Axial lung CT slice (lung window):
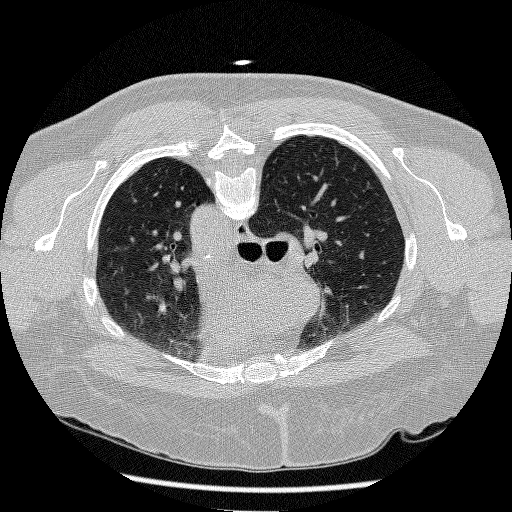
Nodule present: no